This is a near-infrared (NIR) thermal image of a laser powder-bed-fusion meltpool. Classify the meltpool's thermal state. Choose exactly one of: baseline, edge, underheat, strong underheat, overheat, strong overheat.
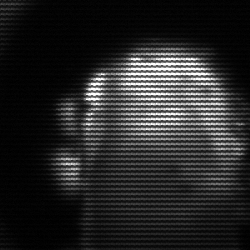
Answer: baseline